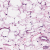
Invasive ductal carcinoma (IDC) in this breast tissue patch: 0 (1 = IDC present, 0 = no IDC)